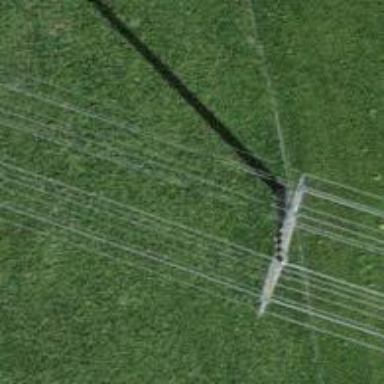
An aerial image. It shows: Concrete power pole.